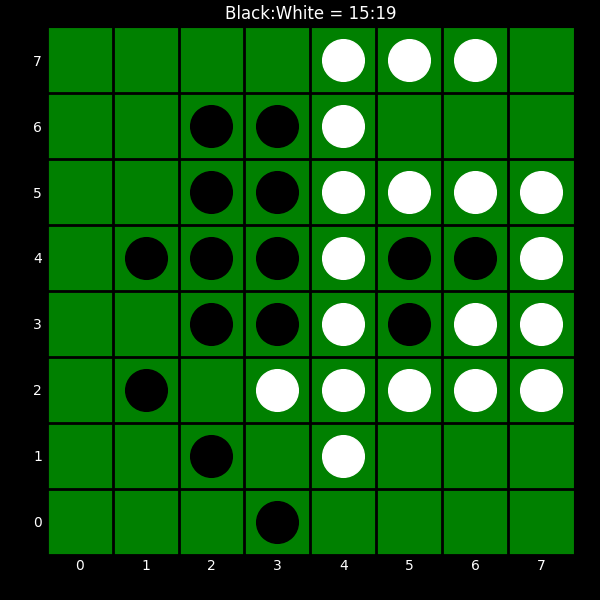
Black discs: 15
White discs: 19